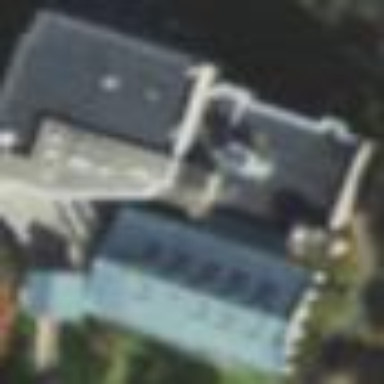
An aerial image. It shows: Library building.